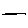
Label: line